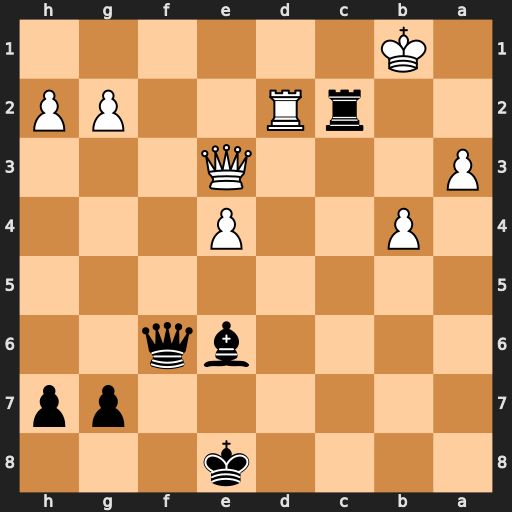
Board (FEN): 4k3/6pp/4bq2/8/1P2P3/P3Q3/2rR2PP/1K6
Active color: b
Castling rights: -
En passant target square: -
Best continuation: Qb2#